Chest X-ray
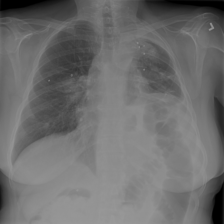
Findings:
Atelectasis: negative
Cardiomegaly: negative
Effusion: positive
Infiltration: negative
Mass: negative
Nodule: positive
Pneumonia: negative
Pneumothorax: negative
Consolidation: negative
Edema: negative
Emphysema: negative
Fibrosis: negative
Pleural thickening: negative
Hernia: negative